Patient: sex F, age 58
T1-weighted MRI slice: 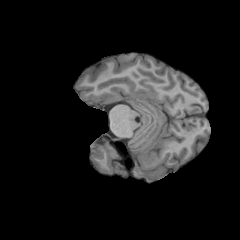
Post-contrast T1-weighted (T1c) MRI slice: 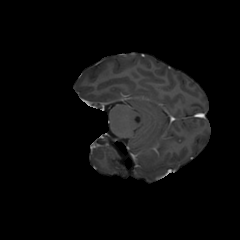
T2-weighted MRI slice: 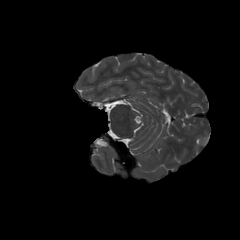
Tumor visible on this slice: no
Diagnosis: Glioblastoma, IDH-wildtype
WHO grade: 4